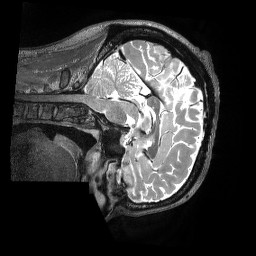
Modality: T2w
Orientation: sagittal
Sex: male
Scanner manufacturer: siemens
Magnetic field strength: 3 T
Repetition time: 3.2 s
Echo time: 0.563 s